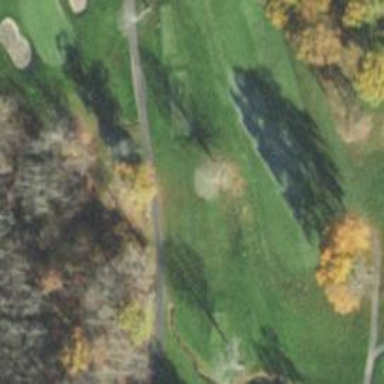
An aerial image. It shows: Path used for both walking and golf.